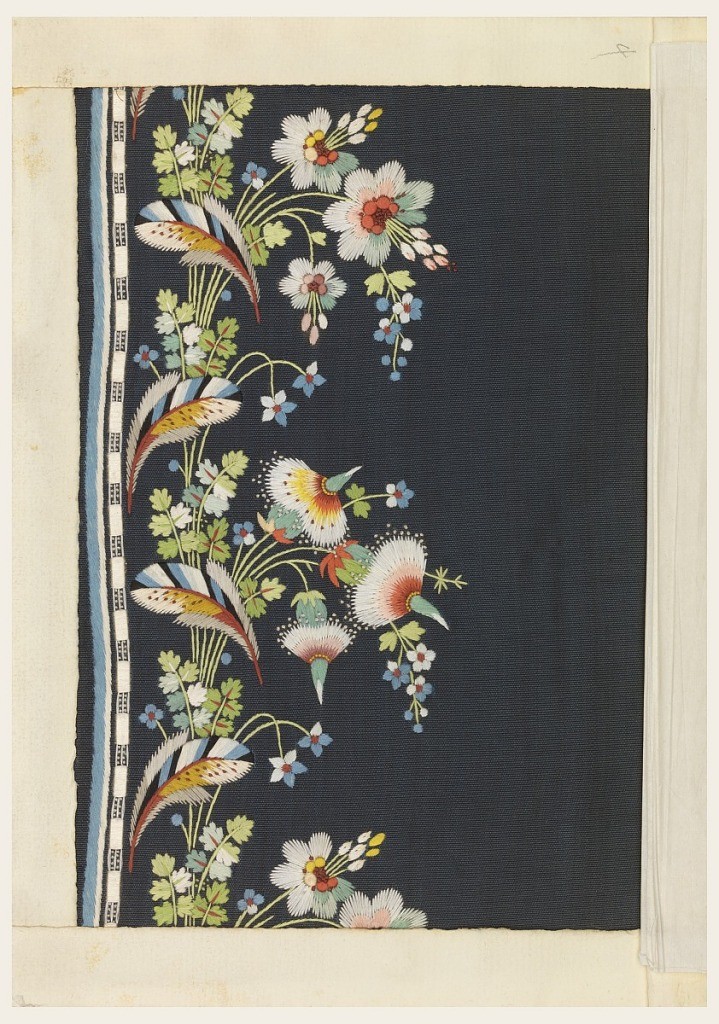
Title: Embroidery sample
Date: ca. 1790
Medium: silk, paper Technique: embroidered on a compound foundation Label: Satin, stem, and knot stitches embroidered in silk on silk compound weave; paper enclosure
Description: Dark blue ribbed silk embroidered in a border design of small feathers and flowers in multicolored silks.